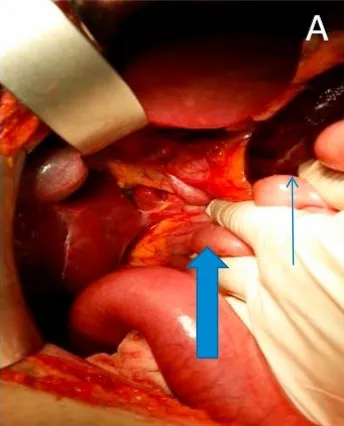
(A) Thick arrow points to the entry point of the jejunal segment to the foramen of Winslow. The thin arrow points to the strangulated loop.
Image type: medical_photograph (other_medical_photograph)